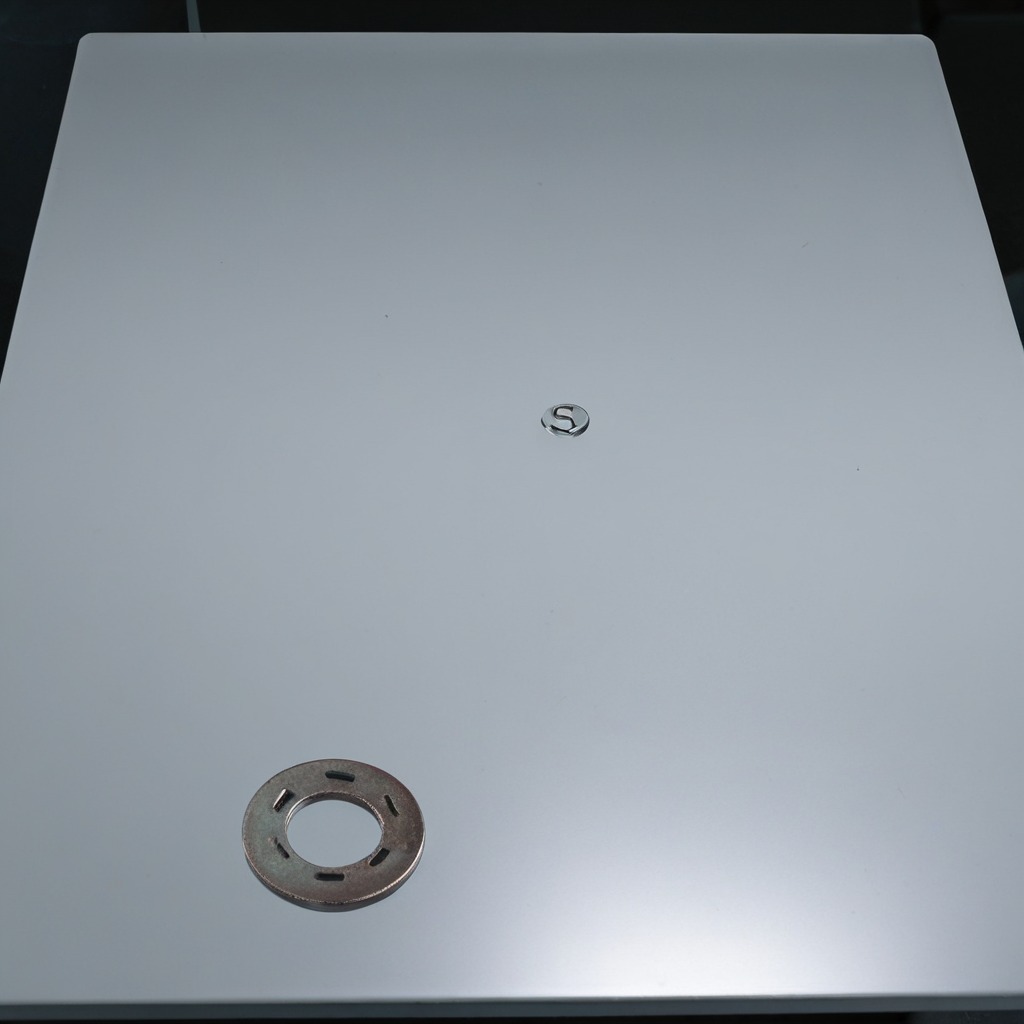
A flat metal washer is lying on the clean empty table in a railway signal maintenance room lit by harsh overhead fluorescents.